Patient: sex M, age 60
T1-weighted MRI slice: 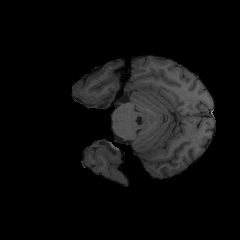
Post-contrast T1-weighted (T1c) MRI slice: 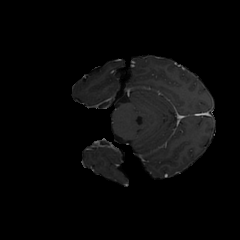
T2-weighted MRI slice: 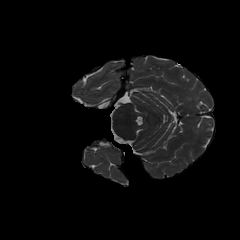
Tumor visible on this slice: no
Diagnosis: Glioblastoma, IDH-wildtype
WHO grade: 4